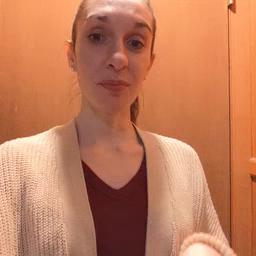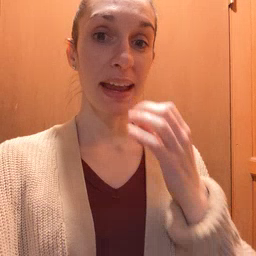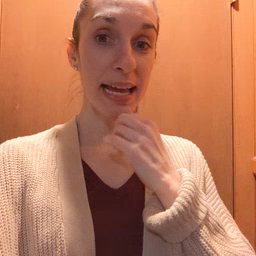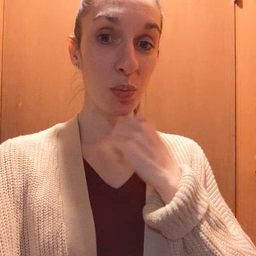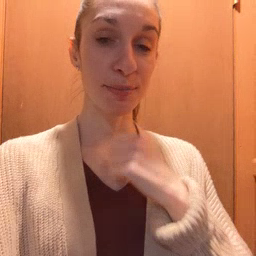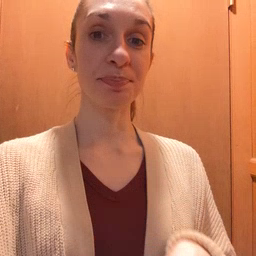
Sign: underwear